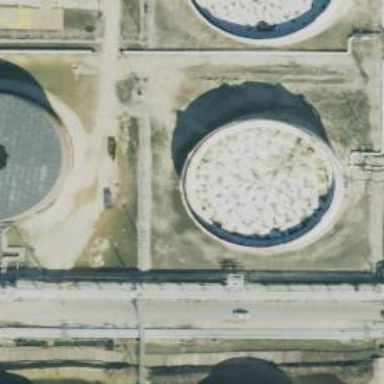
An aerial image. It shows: Building with storage tank.